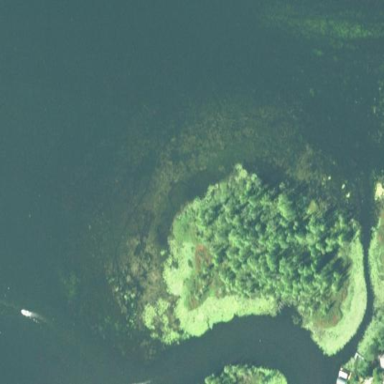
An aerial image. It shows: Bog wetland.